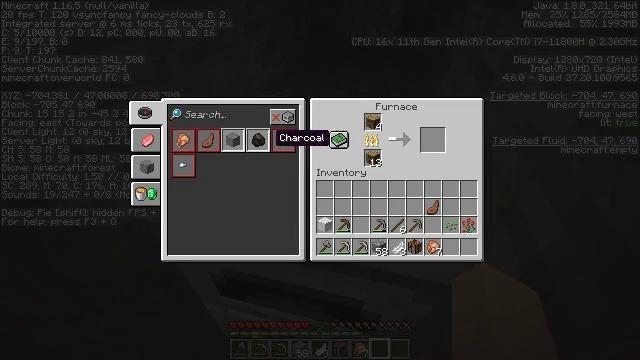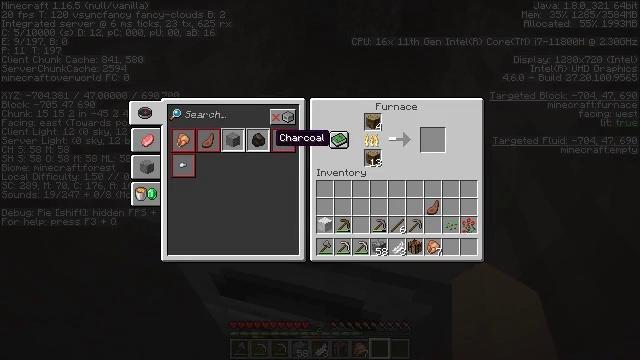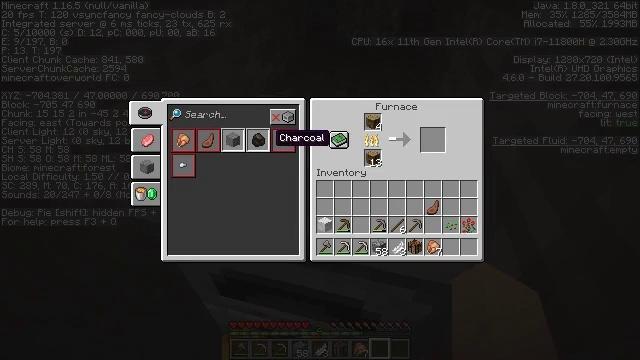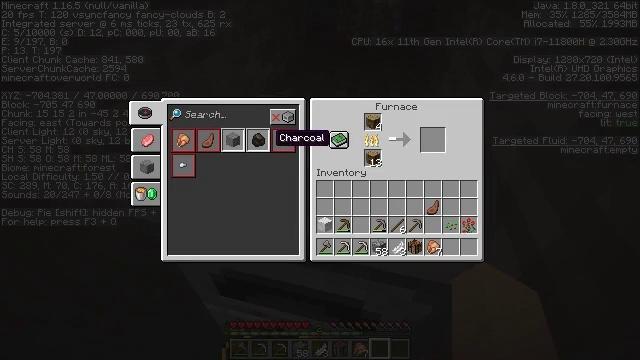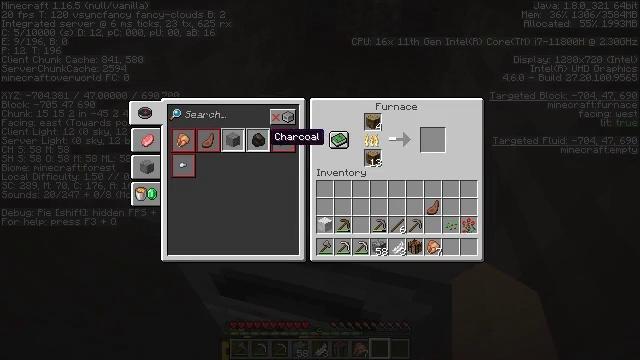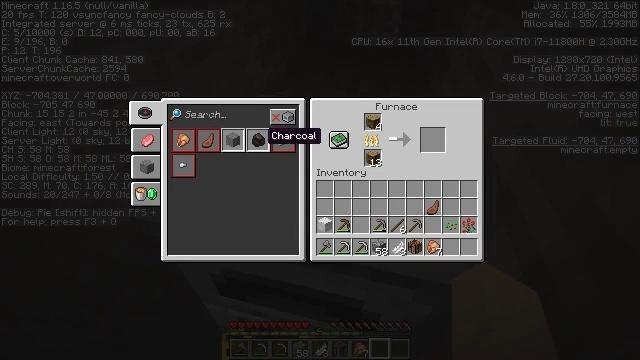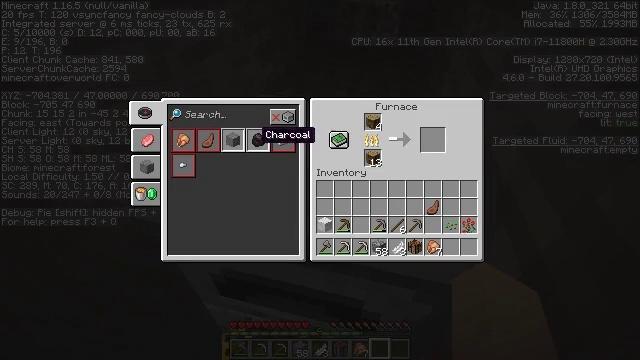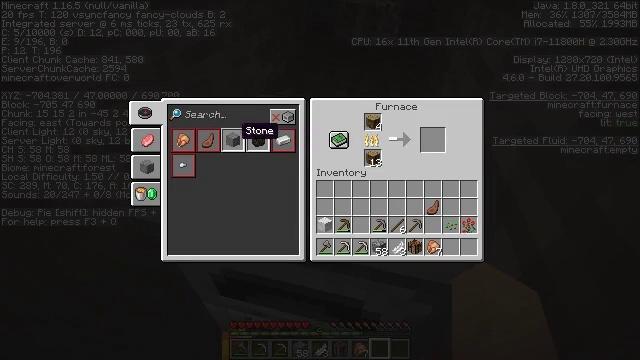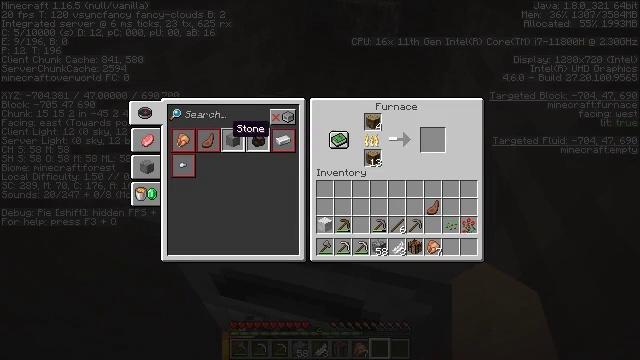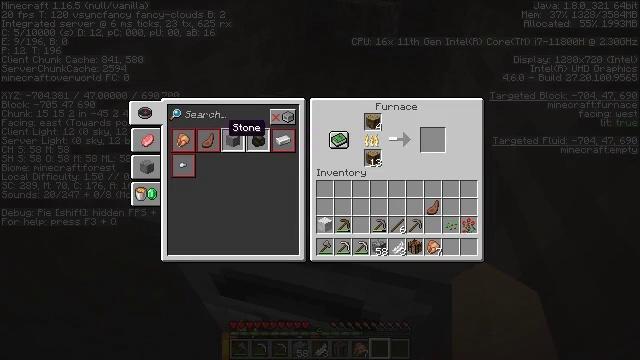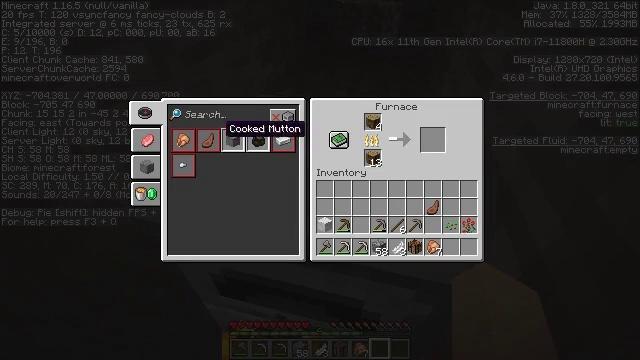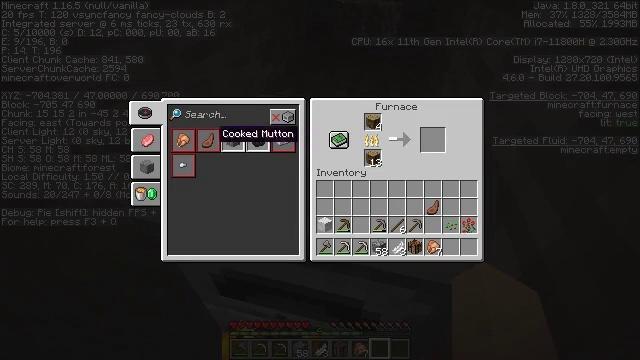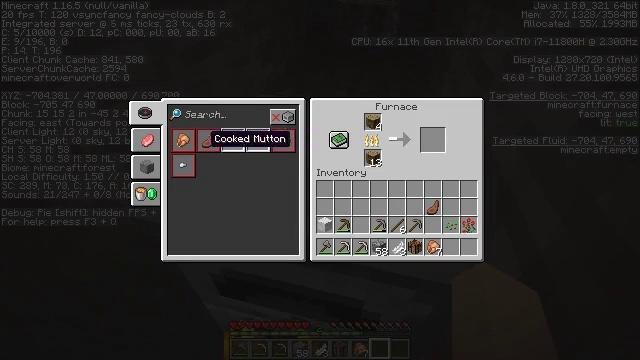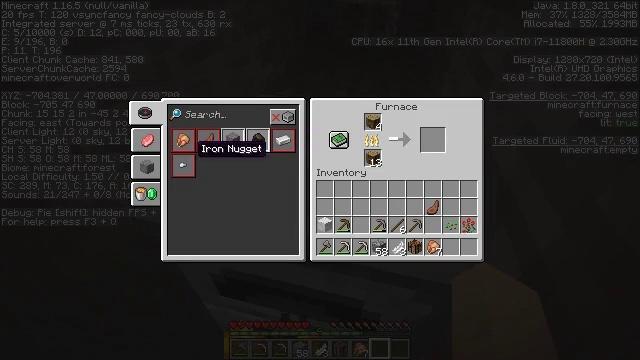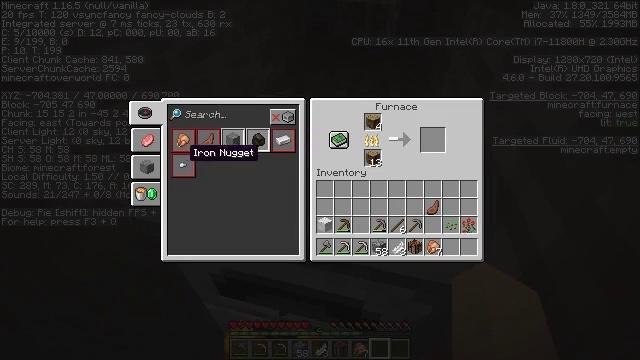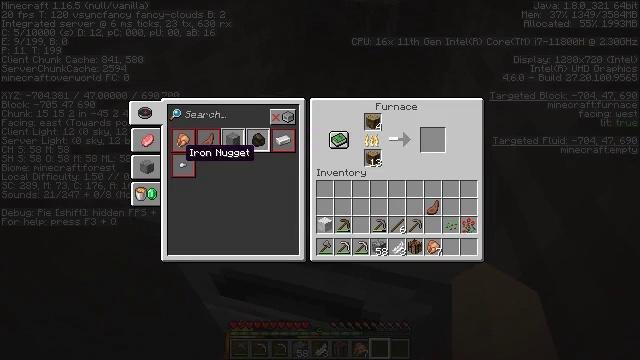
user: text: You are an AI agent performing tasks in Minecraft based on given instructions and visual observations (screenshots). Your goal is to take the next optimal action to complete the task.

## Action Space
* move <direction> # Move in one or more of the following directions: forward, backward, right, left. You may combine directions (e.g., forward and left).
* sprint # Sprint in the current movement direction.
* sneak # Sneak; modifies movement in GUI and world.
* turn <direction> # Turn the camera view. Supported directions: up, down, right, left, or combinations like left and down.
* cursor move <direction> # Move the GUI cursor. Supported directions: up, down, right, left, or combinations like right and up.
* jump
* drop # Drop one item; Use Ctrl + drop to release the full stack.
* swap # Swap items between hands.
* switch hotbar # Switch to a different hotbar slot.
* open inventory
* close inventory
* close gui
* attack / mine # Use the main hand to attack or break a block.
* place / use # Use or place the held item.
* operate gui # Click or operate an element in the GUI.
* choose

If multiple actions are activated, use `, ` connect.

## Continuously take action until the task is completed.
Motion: motion action
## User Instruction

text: Open the furnace for crafting charcoal.
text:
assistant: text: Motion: no_op
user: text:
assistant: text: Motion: no_op
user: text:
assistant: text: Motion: no_op
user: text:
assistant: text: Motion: no_op
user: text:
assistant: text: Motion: no_op
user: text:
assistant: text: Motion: no_op
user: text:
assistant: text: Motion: cursor move left
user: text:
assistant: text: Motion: cursor move left
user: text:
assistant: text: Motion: no_op
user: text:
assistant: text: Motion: no_op
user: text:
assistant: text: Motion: cursor move left
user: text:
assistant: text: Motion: cursor move left
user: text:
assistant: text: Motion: cursor move left and down
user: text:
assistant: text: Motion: cursor move left
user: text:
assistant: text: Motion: no_op
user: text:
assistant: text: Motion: no_op
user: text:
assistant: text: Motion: no_op
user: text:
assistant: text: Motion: no_op
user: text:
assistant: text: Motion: no_op
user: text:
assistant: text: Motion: cursor move right and up
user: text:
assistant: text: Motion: no_op
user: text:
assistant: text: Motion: no_op
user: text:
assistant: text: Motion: no_op
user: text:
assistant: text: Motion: no_op
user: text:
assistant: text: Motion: no_op
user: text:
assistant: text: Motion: no_op
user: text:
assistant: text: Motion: no_op
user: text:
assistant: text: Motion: no_op
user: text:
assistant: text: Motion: no_op
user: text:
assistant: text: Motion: no_op